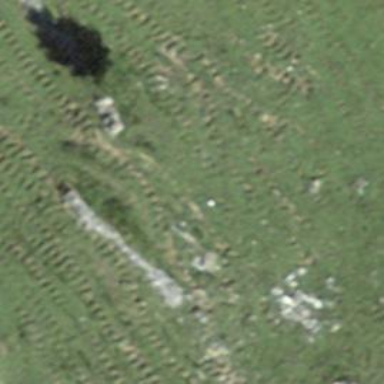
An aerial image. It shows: Dry stone wall barrier.